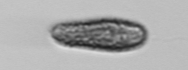
Label: Pseudochattonella_farcimen